Question: two div : A (1) and a (2)
- - - - - - -

- -
Page body CSS:
'''
#pageBody {
width: 820px;
margin: 0 auto;
}
'''
Background block CSS:
'''
<div id="backgroundBlock"></div>
<div id="pageBody">
</div>
'''
'''
#backgroundBlock {
background: no-repeat center 0 url(bg.png);
width: 100%;
height: 100%;
position: absolute;
}
'''
But when the window's size is odd:
- -
- - - -
'''
<div id="pageBody">
<div id="backgroundBlock"></div>
</div>
'''
'''
#backgroundBlock {
background: no-repeat url(bg.png);
width: 2560px;
height: 780px;
position: absolute;
margin: 0 0 0 -870px;
overflow: hidden;
}
'''
But problem: the scroll bar appears for the ...
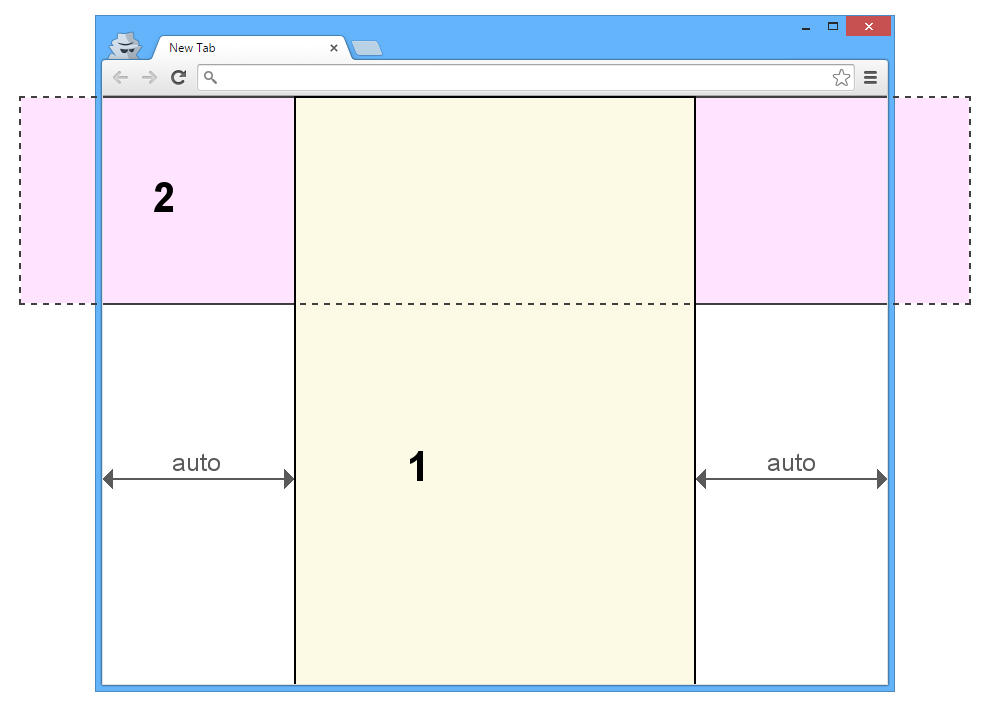
Answer: Here are a few ideas I could think of, with their issues. However, I could not reproduce the "blurry in IE" issue, so I don't know which solution have it or not.
I did put "Extra markup" as an issue for solutions including a 'div' ('#backgroundBlock') only used to display the background image, as it is not semantic.
---
### Solution 1 (jsfiddle)
- - - -
---
### Solution 2 (jsfiddle)
- : Multiple-backgrounds on body. '#backgroundBlock' div not needed.'''
body {
background: no-repeat center top url(bg.png), url(bodybg.png);
}
'''
- :- <URL>-
---
### Solution 3 (jsfiddle)
- : Use of 'translate'. No more pixel alignment errors.'''
#backgroundBlock
{
background: url(bg.png);
width: 2560px;
height: 780px;
position: absolute;
top: 0;
left: 50%;
transform: translate(-50%, 0);
}
'''
- :- - 'overflow-x: hidden''body'- <URL>'-webkit-''-moz-'
---
### Solution 4 (jsfiddle)
- : Use of 'translate' and '::before'. Alternative version of . Pseudo-elements compatibility are not an issue here since every browser supporting 2D-tranforms supports '::before' (<URL>.'''
#backgroundBlock
{
position: absolute;
top: 0;
left: 0;
width: 100%;
height: 100%;
overflow: hidden;
}
#backgroundBlock:before
{
content: '';
background: url(bg.png);
width: 2560px;
height: 780px;
position: absolute;
top: 0;
left: 50%;
transform: translate(-50%, 0);
}
'''
- :- - <URL>'-webkit-''-moz-'
---
There are other possibilities but I think most of them would have one of the above issues.
For example, you could set the '#pageBody' width to 2560px, set the background on it, add padding to have a content size of 820px and 'translate' it in order to have it centered on the page (and prevent horizontal scrollbars using 'overflow-x' on 'body'). This would be possible because the background image and page body both have fixed width.